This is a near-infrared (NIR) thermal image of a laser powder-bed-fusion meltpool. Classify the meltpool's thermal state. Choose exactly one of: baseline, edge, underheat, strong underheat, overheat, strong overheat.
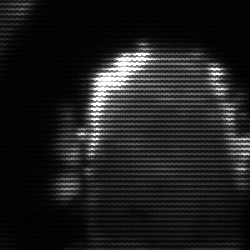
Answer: baseline